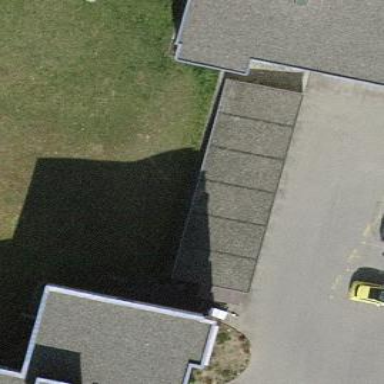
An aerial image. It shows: Garage.